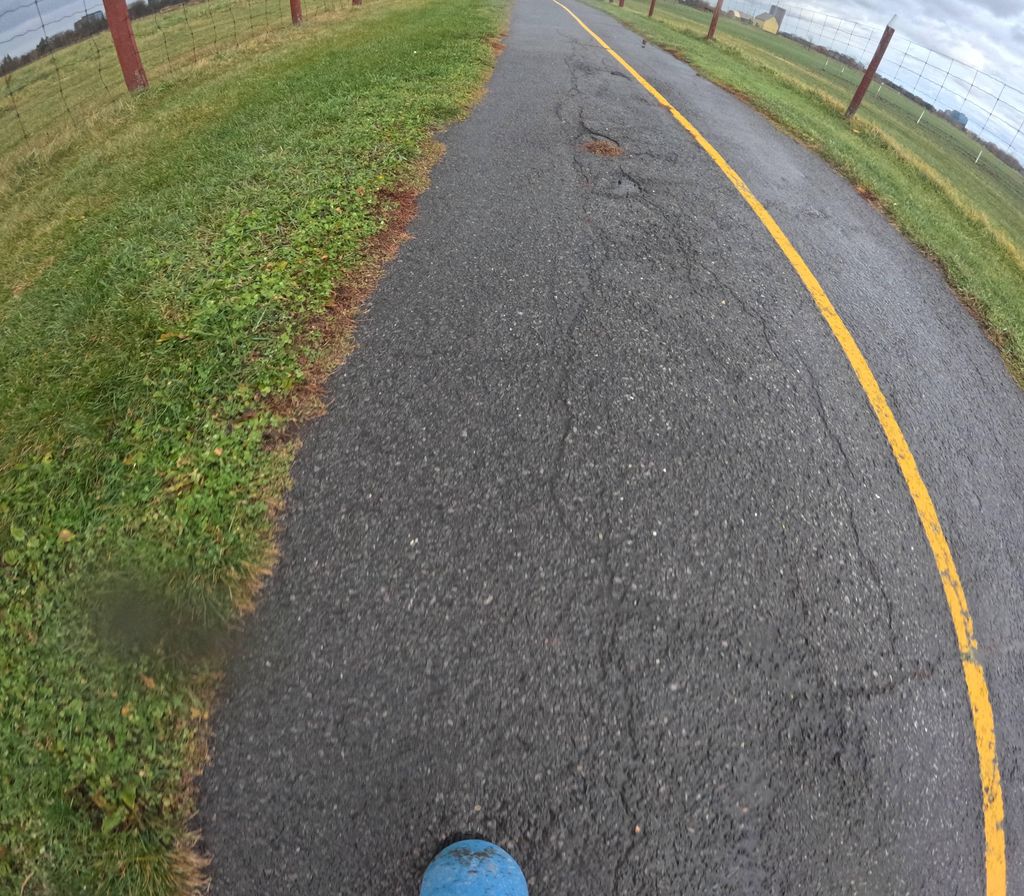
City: ottawa-gatineau